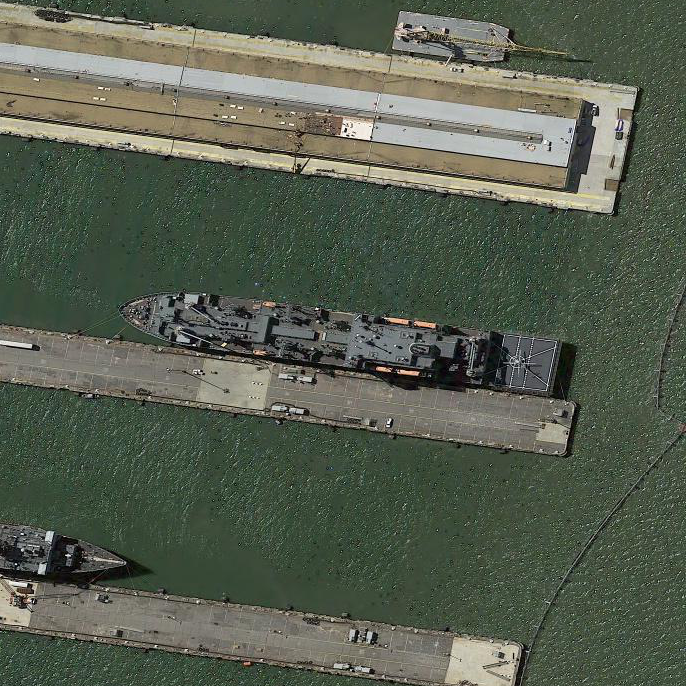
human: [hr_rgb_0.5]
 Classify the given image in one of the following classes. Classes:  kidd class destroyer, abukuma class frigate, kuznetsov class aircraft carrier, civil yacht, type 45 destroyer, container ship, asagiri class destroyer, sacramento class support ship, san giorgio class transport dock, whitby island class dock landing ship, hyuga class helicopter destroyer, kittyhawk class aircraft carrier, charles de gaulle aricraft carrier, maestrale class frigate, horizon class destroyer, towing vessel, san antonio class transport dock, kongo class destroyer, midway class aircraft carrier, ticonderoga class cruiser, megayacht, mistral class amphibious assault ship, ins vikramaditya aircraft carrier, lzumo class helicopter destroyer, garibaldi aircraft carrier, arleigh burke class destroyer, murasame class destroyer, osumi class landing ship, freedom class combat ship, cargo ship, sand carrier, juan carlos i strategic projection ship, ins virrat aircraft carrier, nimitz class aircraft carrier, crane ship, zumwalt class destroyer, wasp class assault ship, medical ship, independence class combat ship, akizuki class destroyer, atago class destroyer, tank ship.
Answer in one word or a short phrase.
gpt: Crane ship